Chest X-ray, PA view. Patient: 16 years old, sex F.
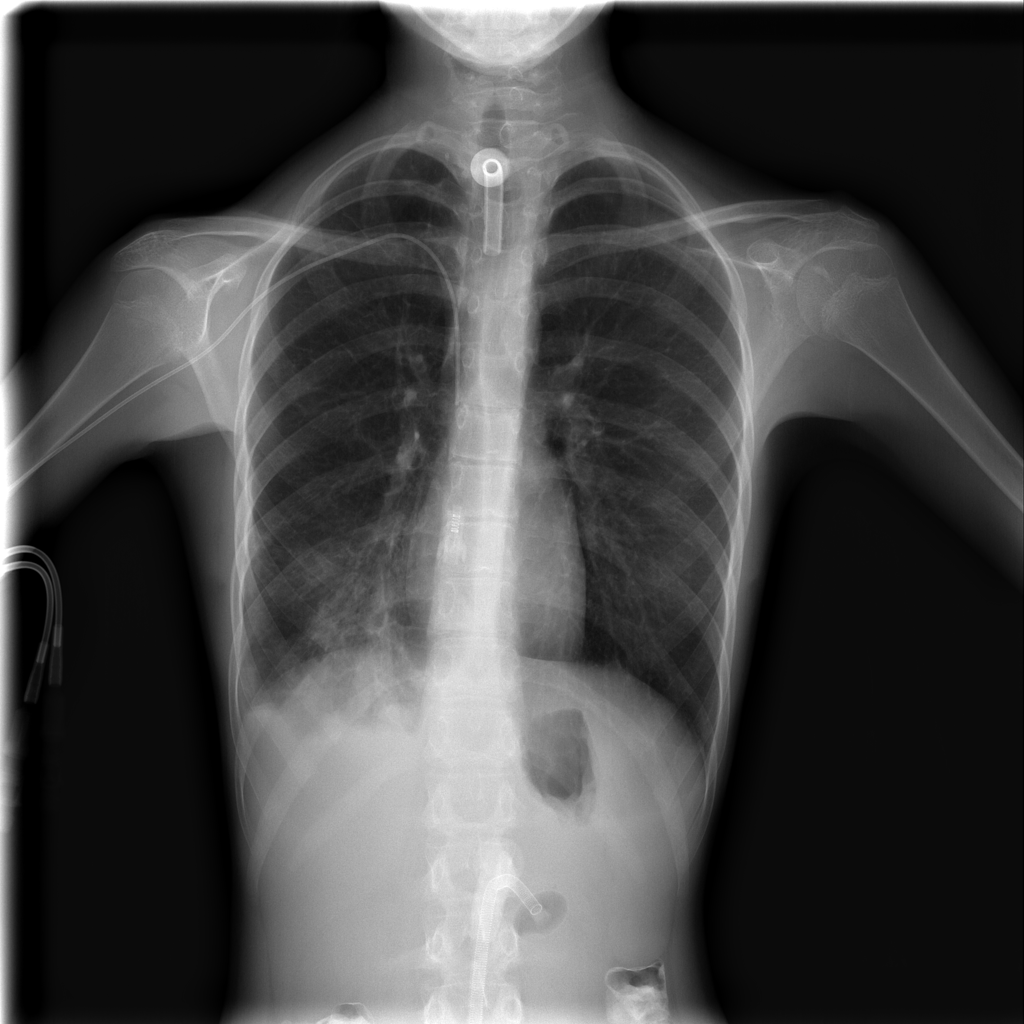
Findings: Infiltration, Pneumonia